Question: Unable to select the wordpress database.
I am using WAMP server in windows 7 OS
while configuring the wordpress i am getting this kind of error
Thanks
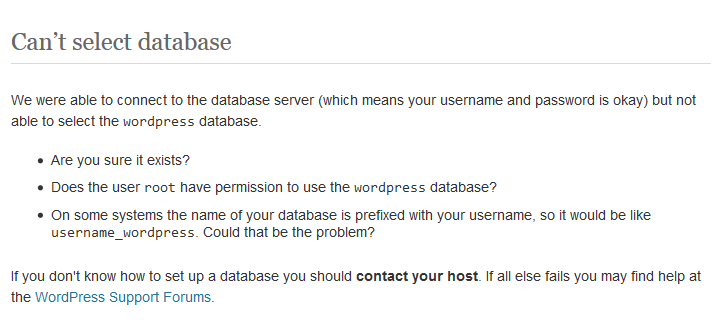
Answer: It looks like you are not creating the database.You need to create database schema first manually. First Create database in Phpmyadmin. And give that name in your configuration file.